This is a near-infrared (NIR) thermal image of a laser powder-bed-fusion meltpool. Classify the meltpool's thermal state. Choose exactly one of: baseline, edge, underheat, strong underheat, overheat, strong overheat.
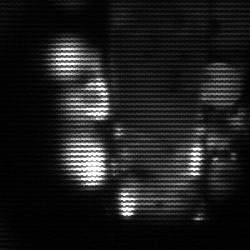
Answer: strong underheat